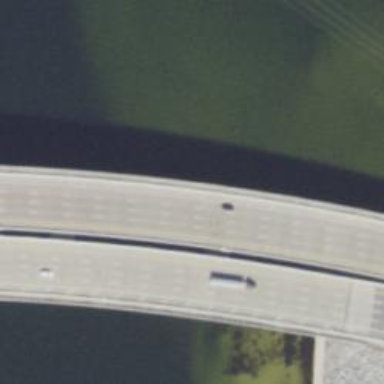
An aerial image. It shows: Bridge crossing over highway trunk expressway.